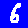
Digit: 6